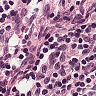
Metastatic tissue present: no